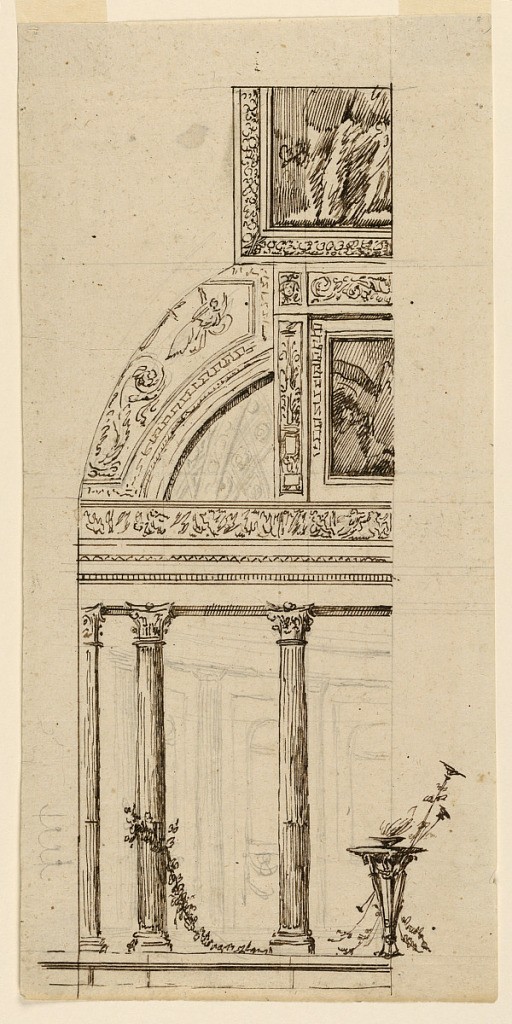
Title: Painted decoration of a vaulted room
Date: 1815–25
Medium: Pencil. Pen, ink. Paper;
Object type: Drawing
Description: A half of a wall and less than a quarter of the ceiling are shown. The wall painting is to represent a colonnade; an altar stands in the central widest inter-columnar space. A view of an atrium is slightly sketched. For the ceiling are suggested a row of three framed paintings in the lengthwise axis and wedges allowing for a view of the coffered dome of the atrium.